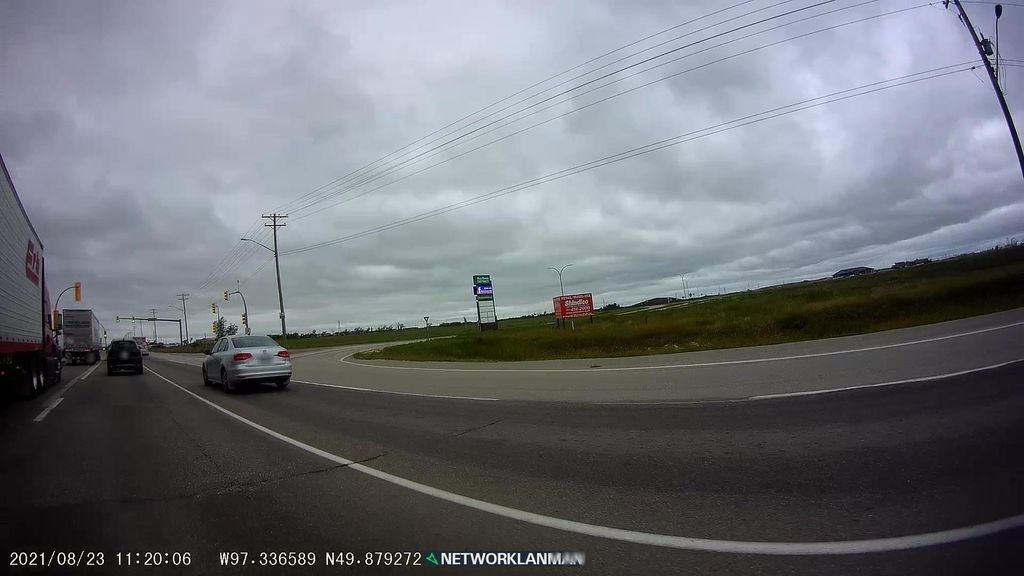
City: winnipeg